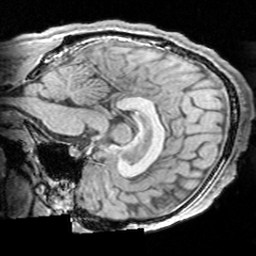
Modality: T1w
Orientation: sagittal
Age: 25
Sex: male
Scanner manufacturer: siemens
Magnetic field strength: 3 T
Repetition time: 1.63 s
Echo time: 0.00311 s